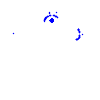
Particle: proton